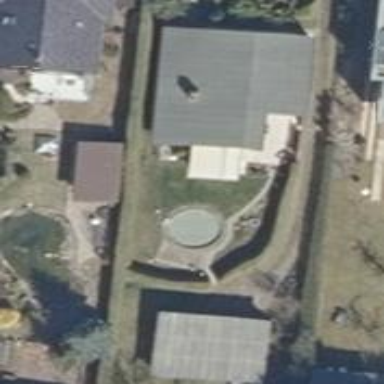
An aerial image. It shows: Swimming pool located in leisure land.